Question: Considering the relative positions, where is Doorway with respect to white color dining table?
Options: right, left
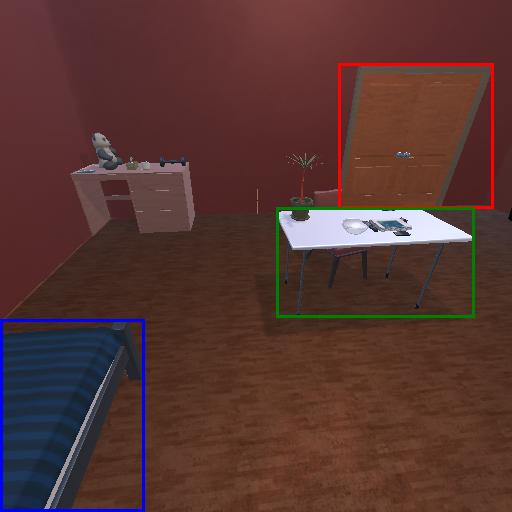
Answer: right